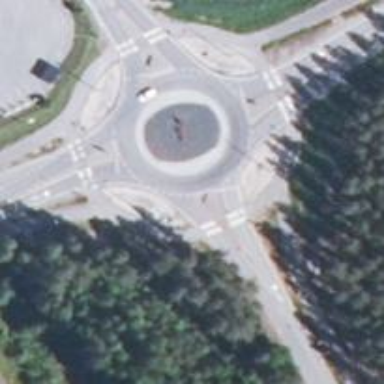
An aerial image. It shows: Marked road crossing.